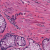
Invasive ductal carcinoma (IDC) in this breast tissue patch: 0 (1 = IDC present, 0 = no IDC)